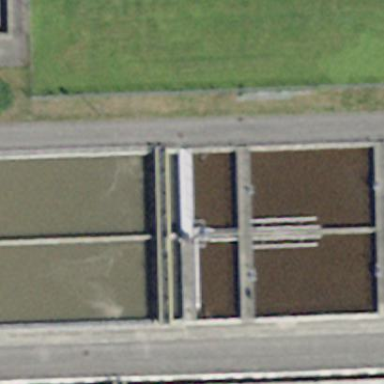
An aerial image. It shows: Body of wastewater.